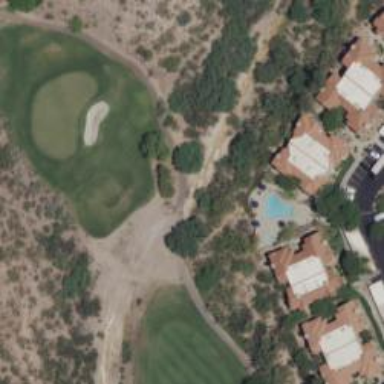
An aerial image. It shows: Path designated for golf carts.